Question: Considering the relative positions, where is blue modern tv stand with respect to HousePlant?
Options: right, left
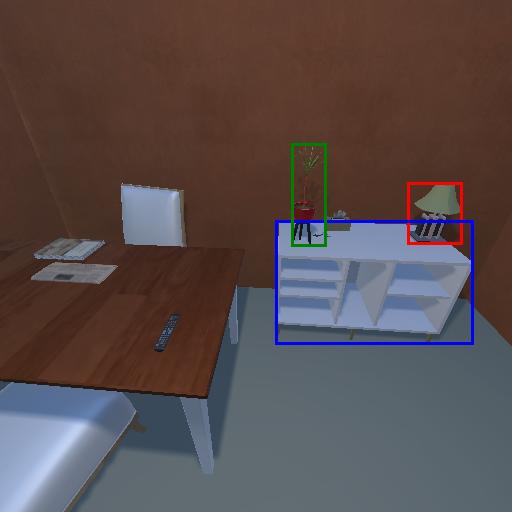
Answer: right